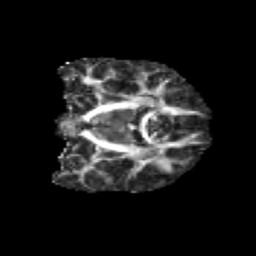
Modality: FA
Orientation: coronal
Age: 11
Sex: male
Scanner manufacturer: siemens
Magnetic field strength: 3 T
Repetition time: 3.8 s
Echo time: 0.07 s